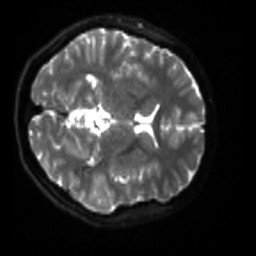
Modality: sbref
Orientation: axial
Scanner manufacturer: siemens
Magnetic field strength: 3 T
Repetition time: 4 s
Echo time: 0.0594 s